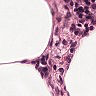
Metastatic tissue present: no